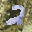
Label: 2